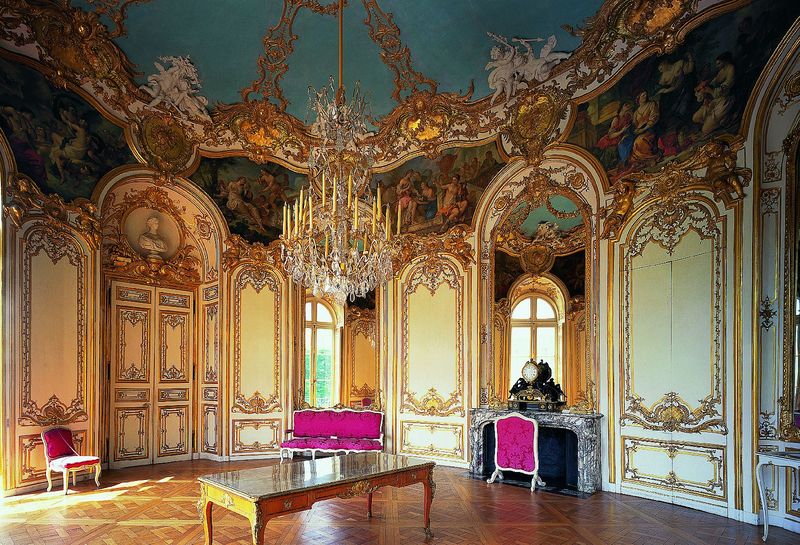
Titel: Rokokodekoration im Salon de la Princesse im Hôtel de Soubise in Paris
Künstler: Germain Boffrand
Standort: Paris, Hôtel Soubise (EU - F - Ile-de-France)
Schlagwörter: grün, fenster, mitte, stuhl, tisch, tür, zimmer, schloss, barock, möbel, spiegel, gold, sessel, decke, innen, rokkoko, rosa, kamin, engel, bilder, sofa, türen, parkett, saal, polster, holzboden, uhr, kerzen, leuchter, lüster, stuck, foto, pink, vergoldet, komode, fresken, kanape, vollholz, t, läuchter